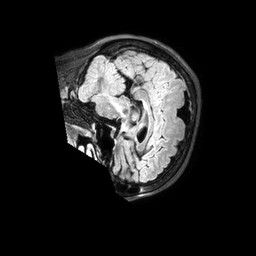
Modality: FLAIR
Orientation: sagittal
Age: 55
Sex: female
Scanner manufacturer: philips
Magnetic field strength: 3 T
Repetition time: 4.8 s
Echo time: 0.2794 s